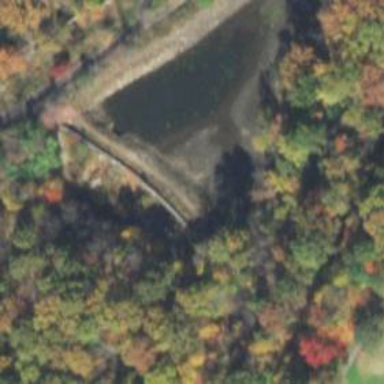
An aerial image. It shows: Dam along waterway.